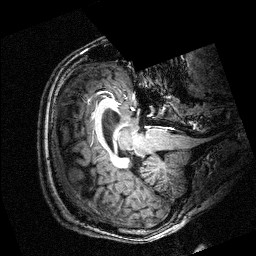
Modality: T1w
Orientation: axial
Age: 24
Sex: male